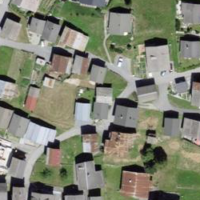
EUNIS habitat code: 55
Species observed at this site:
Verbascum blattaria
Ptyonoprogne rupestris
Delichon urbicum